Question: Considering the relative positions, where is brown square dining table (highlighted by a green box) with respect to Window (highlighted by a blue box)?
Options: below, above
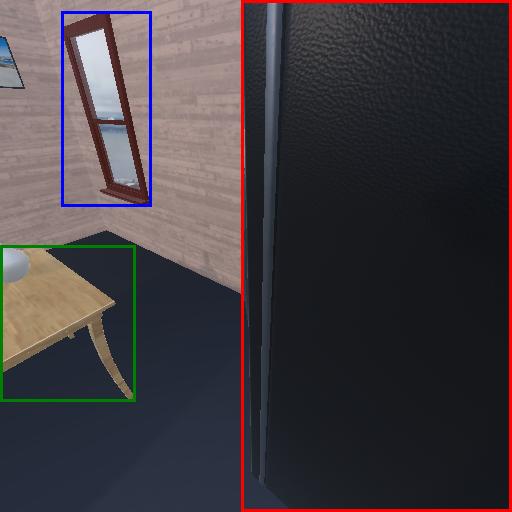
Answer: below